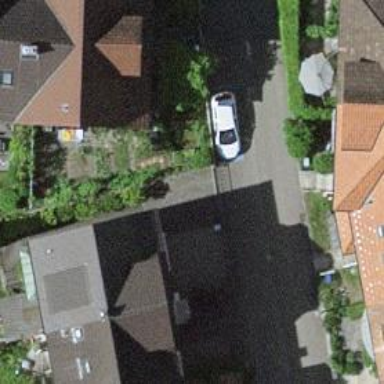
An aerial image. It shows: Residential road with asphalt surface.